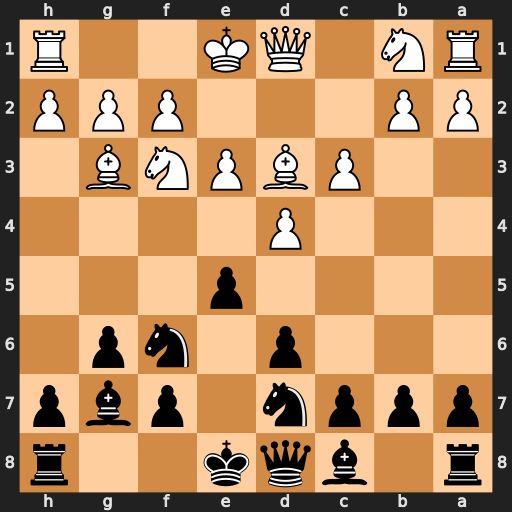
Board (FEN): r1bqk2r/pppn1pbp/3p1np1/4p3/3P4/2PBPNB1/PP3PPP/RN1QK2R
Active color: b
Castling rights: KQkq
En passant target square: -
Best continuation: e4 Be2 exf3